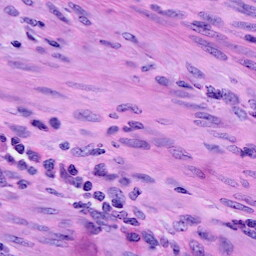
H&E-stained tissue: Cervix